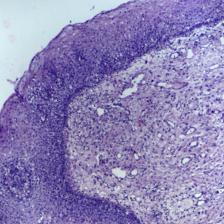
Diagnosis: OSCC